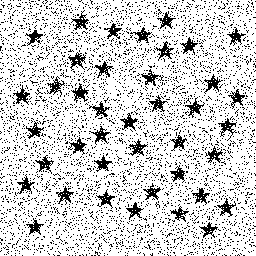
Squares: 0
Triangles: 0
Stars: 40
Total shapes: 40